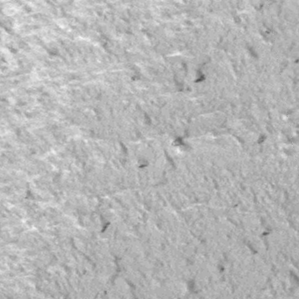
Label: frost